Field crop: maize
Growth stage: 2
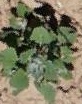
Species: chenopodium